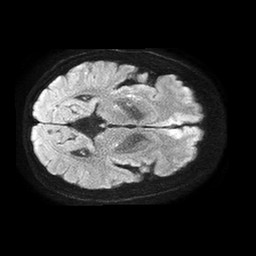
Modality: TRACE
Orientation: axial
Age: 70
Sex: female
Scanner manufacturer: philips
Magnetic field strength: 1.5 T
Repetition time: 4.6 s
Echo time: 0.08631 s